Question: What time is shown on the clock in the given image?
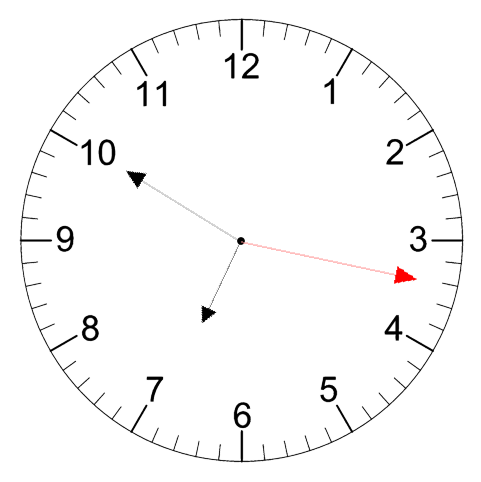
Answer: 06:50:17